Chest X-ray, PA view. Patient: 59 years old, sex M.
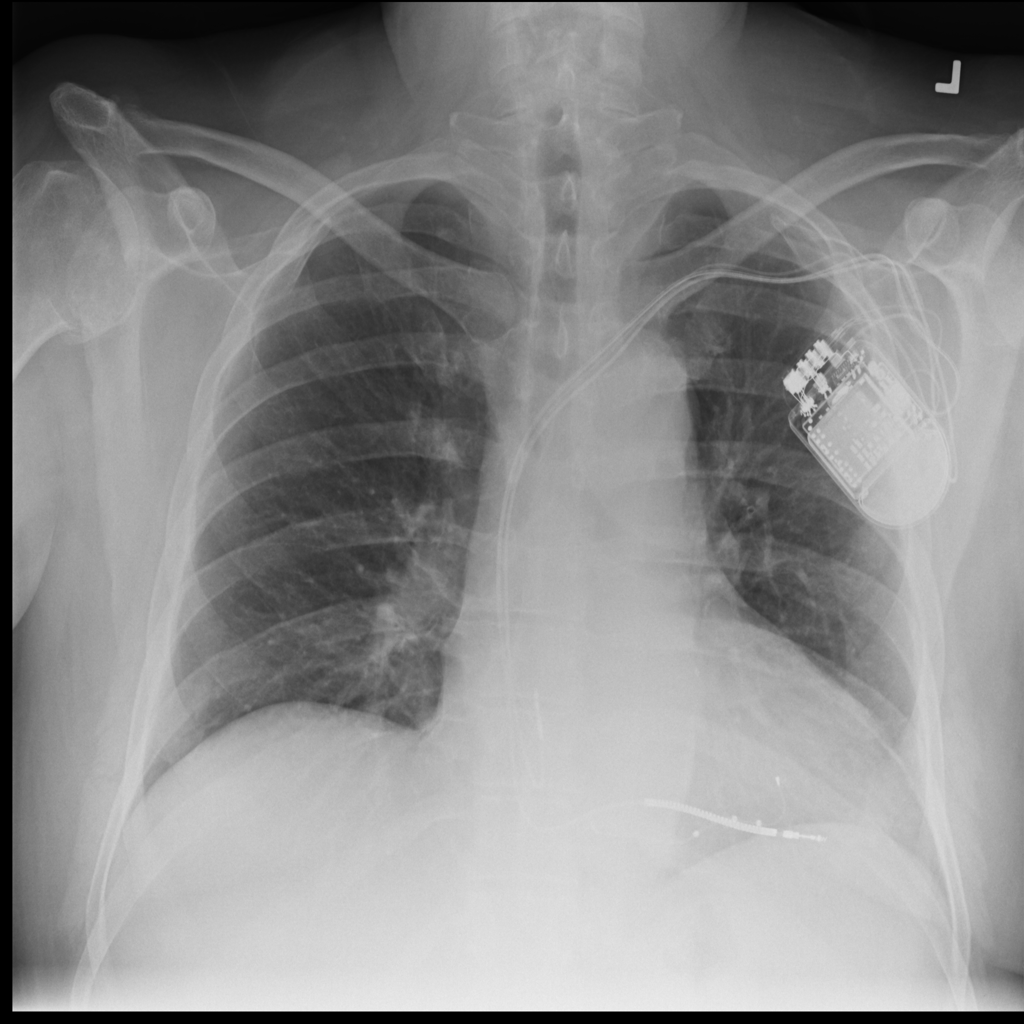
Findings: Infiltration